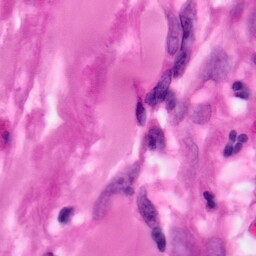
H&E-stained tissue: Pancreatic